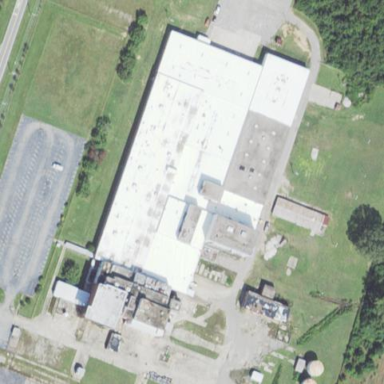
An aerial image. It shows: Historic factory.